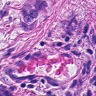
Metastatic tissue present: yes